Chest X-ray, AP view. Patient: 27 years old, sex F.
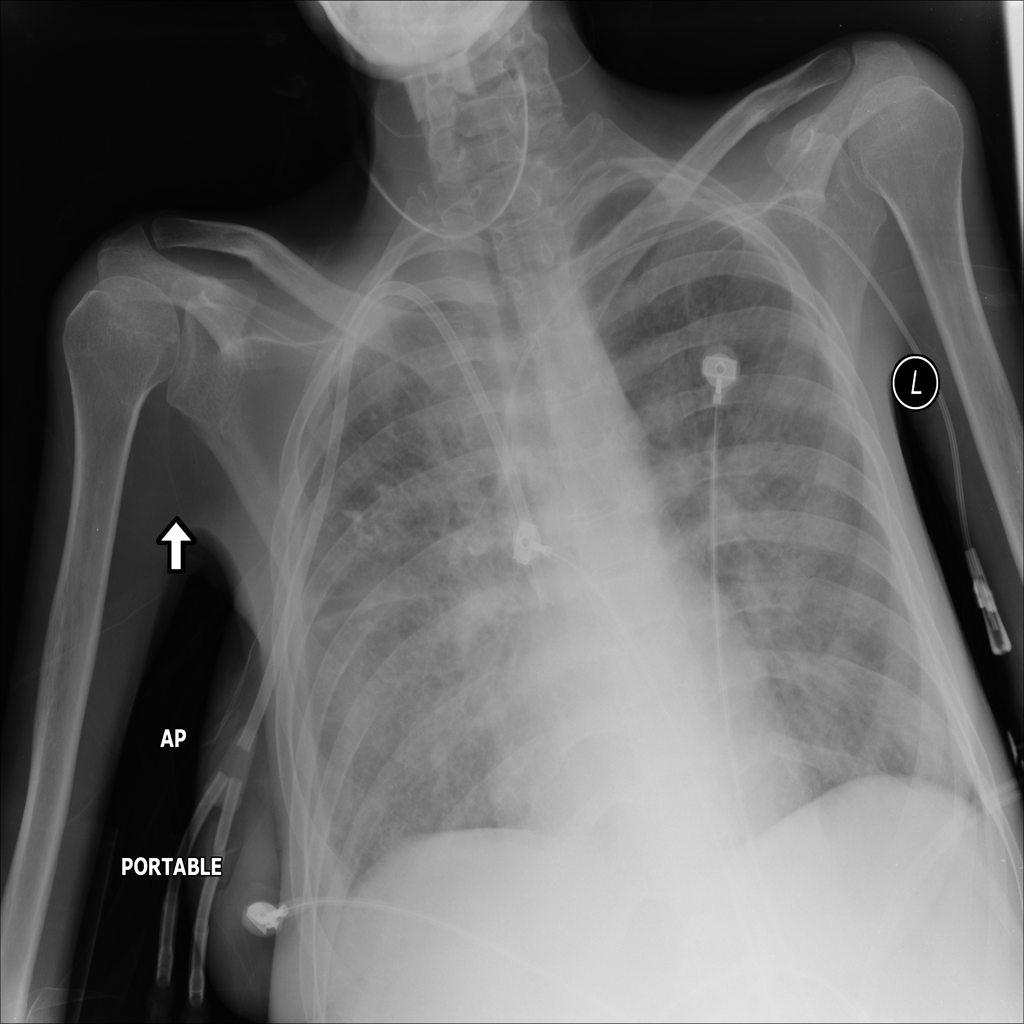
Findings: Effusion, Pleural_Thickening